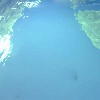
Label: water